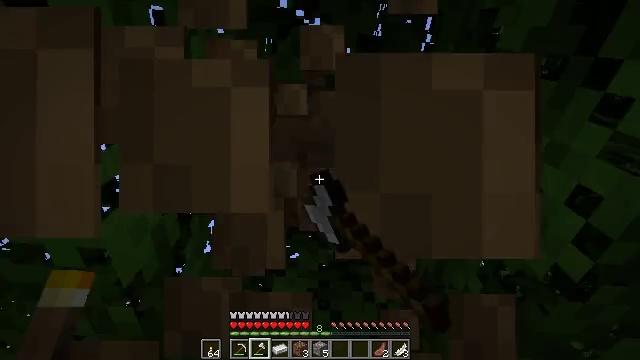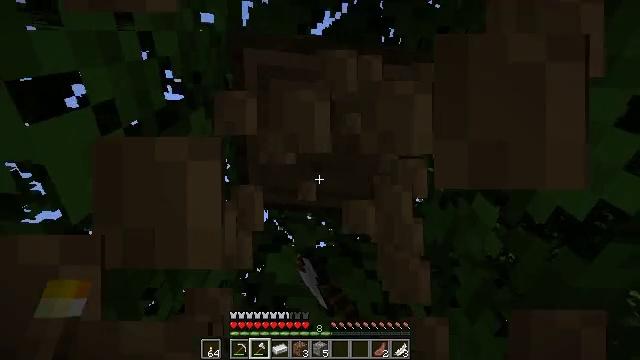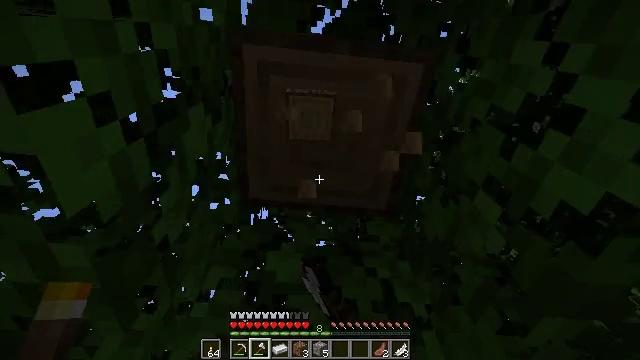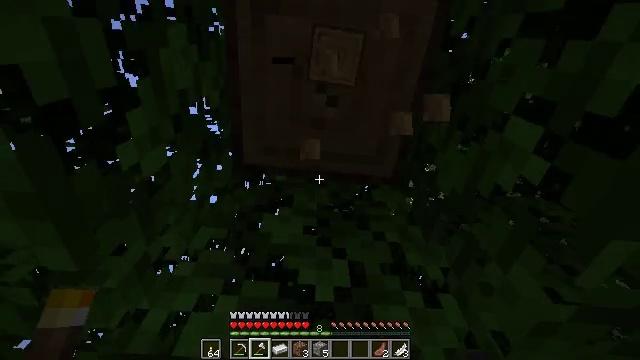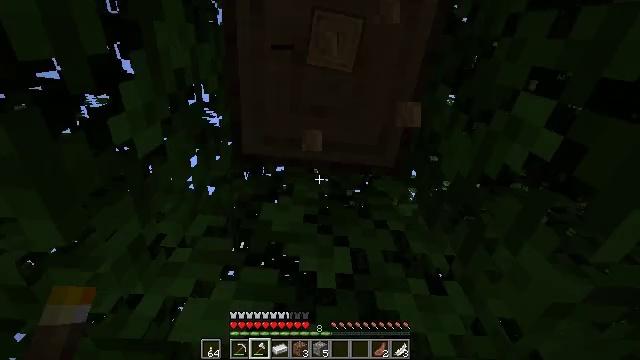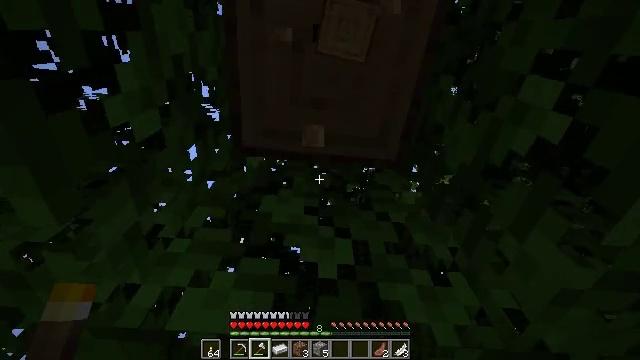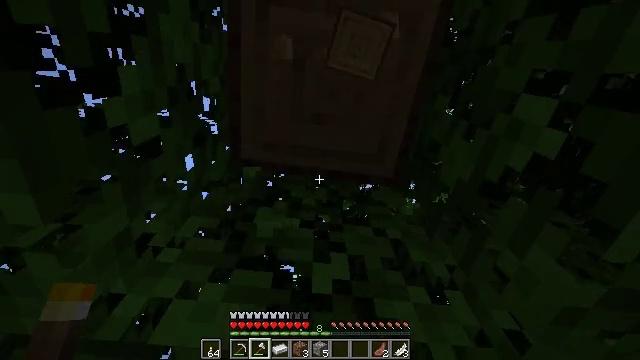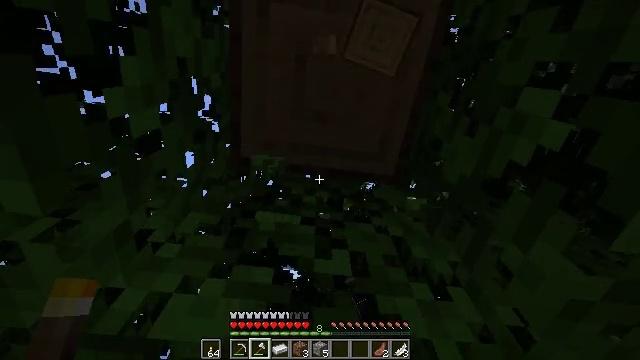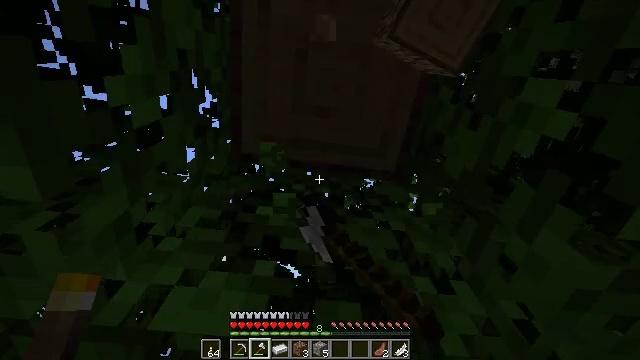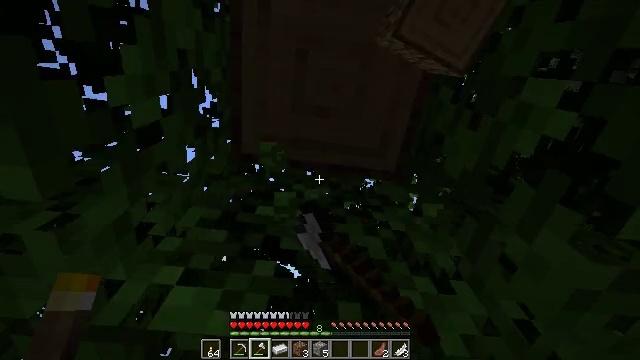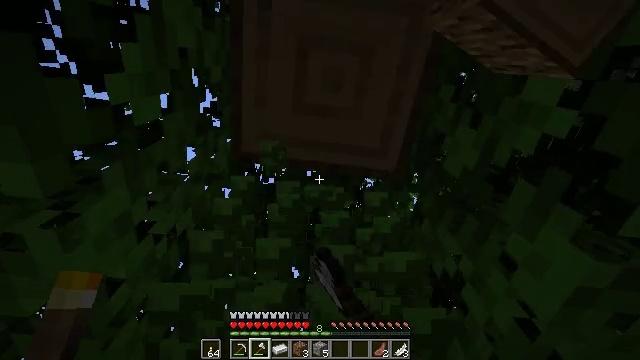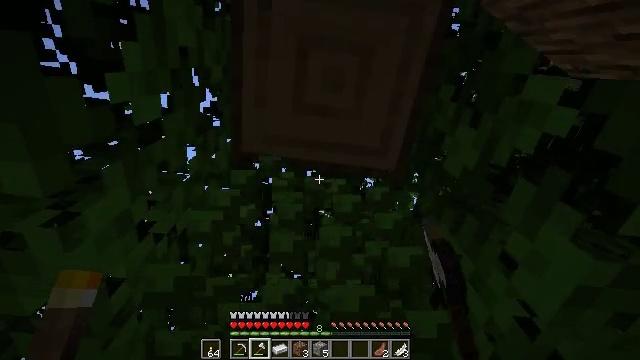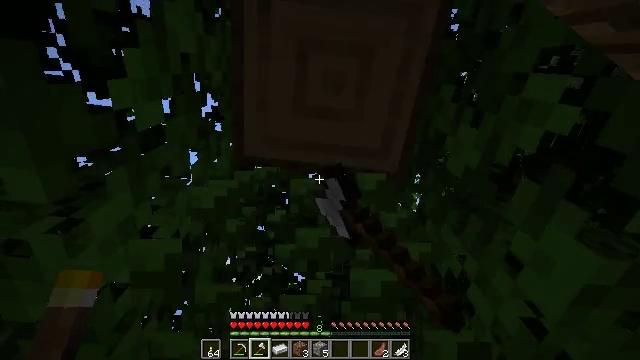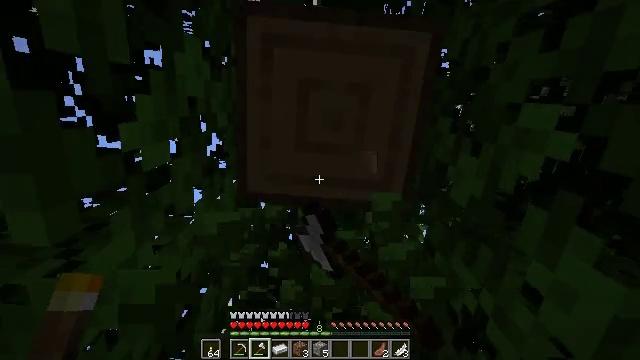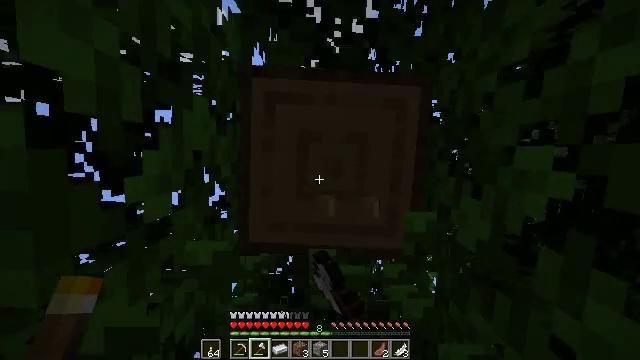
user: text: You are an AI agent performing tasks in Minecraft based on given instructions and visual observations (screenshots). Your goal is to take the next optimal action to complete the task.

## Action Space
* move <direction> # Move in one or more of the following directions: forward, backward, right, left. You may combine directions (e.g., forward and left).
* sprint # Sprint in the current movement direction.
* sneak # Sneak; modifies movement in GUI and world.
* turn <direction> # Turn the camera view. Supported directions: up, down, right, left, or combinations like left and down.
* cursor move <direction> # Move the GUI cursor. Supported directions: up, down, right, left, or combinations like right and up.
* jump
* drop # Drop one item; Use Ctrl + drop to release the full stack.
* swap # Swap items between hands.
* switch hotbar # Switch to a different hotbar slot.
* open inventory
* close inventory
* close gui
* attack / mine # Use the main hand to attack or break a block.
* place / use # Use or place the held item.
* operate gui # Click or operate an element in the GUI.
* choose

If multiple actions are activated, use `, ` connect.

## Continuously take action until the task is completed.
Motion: motion action
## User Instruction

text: Remove oak leaves from branches.
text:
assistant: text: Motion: move forward, attack / mine
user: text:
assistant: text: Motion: move forward, attack / mine
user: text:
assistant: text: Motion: attack / mine
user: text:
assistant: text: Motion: attack / mine
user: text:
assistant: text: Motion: attack / mine
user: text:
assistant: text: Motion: turn right and up, attack / mine
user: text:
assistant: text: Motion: attack / mine
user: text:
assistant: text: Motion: attack / mine
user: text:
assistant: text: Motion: attack / mine
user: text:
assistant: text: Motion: attack / mine
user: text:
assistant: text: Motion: attack / mine
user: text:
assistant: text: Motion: turn left, attack / mine
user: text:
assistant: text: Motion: turn left and up, attack / mine
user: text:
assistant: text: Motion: turn left and up, attack / mine
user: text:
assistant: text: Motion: attack / mine